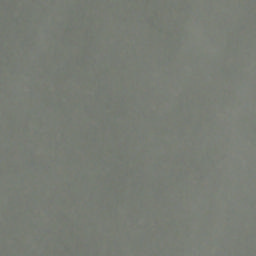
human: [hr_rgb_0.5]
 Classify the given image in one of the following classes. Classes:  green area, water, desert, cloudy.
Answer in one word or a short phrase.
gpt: cloudy